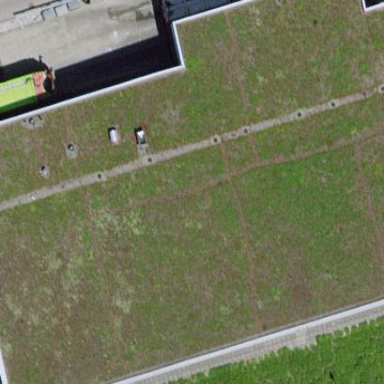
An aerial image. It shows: Flat roof retail building.